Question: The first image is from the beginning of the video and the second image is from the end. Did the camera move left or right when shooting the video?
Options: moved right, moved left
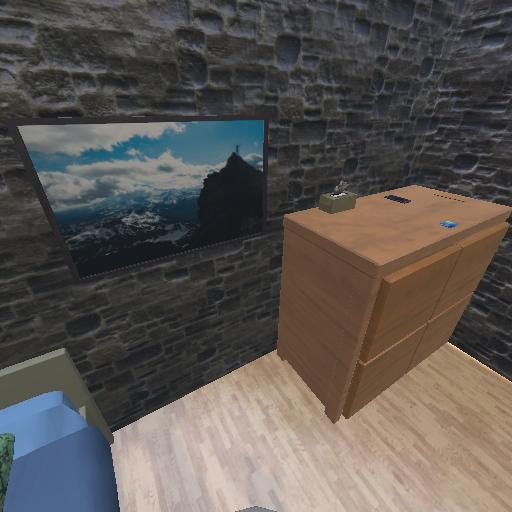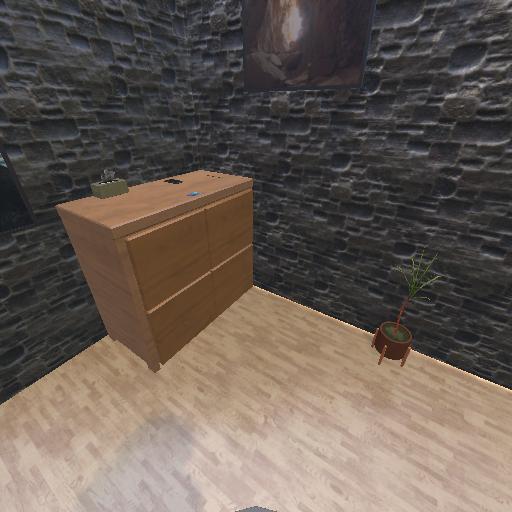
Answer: moved right